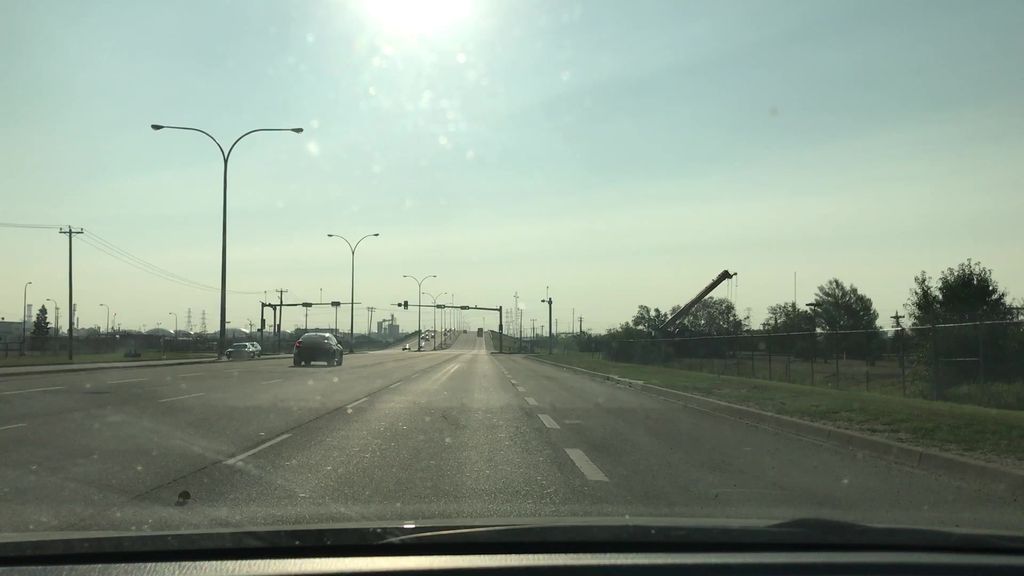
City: edmonton